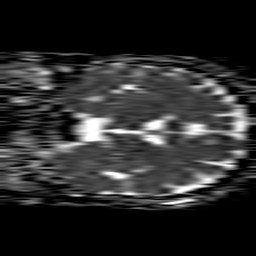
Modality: ADC
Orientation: coronal
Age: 52
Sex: female
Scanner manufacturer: philips
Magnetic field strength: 1.5 T
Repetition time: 4.6 s
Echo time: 0.08631 s